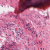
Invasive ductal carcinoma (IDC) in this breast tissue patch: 0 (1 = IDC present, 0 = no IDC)